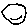
Label: smiley face